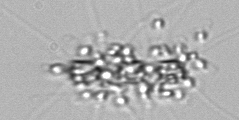
Label: Chaetoceros_didymus_TAG_external_flagellate